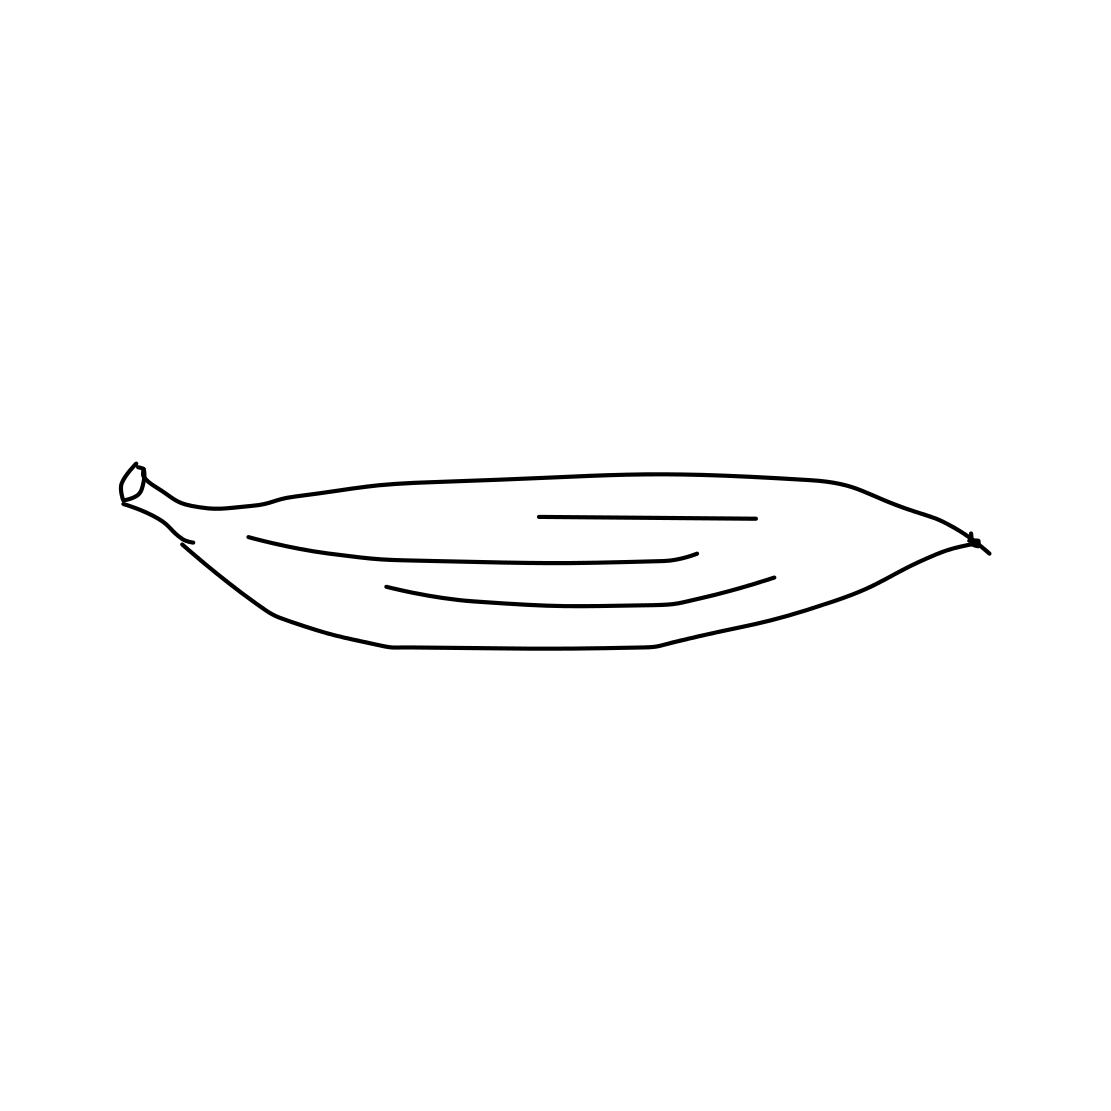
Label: banana